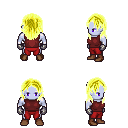
a pixel art fantasy rpg character, male body template, dark elf, purple skin, maroon sleeveless shirt, red pants, gold long hairstyle, metal gloves, brown shoes, four views (front, back, left, right), 2x2 character sprite sheet, small pixel art, hard edges, no anti-aliasing